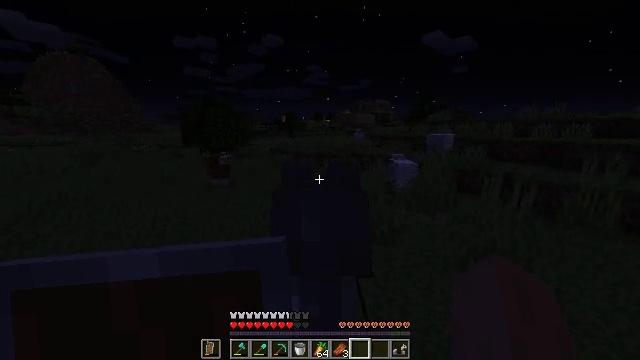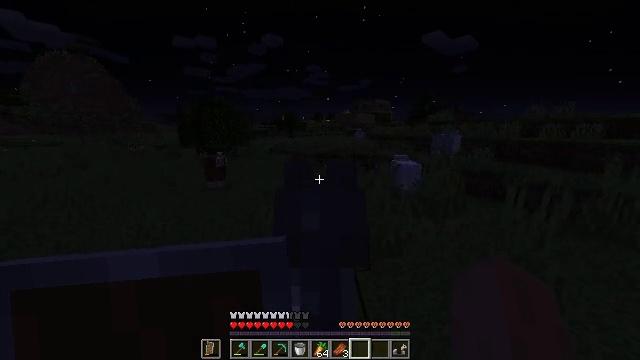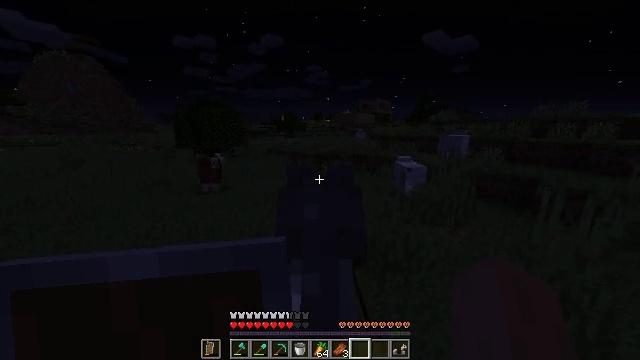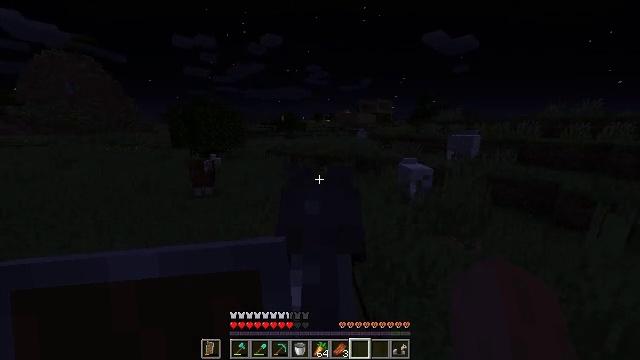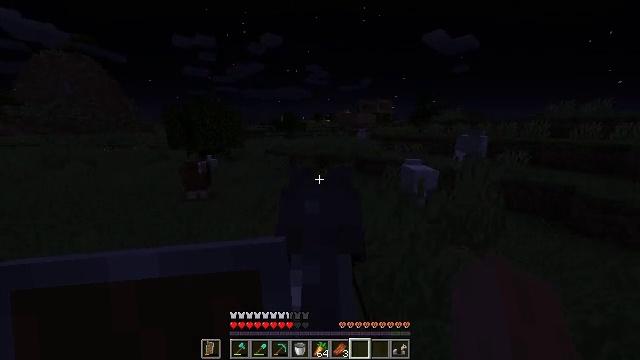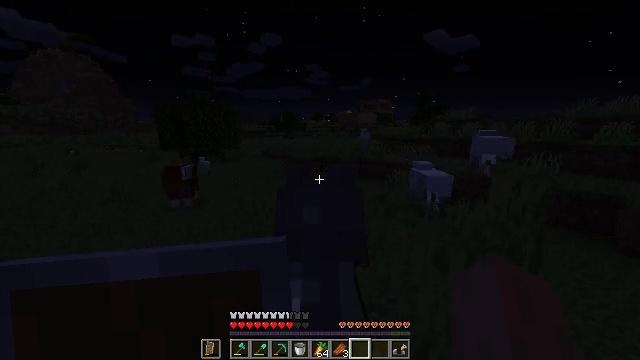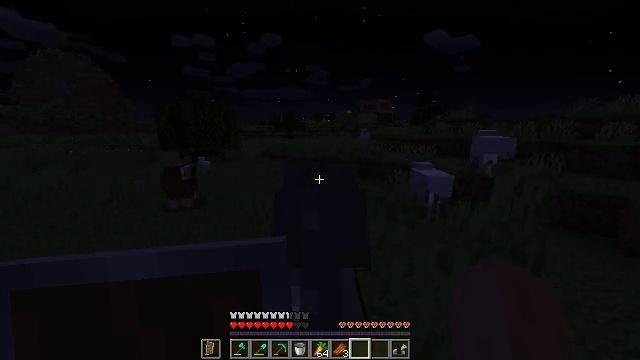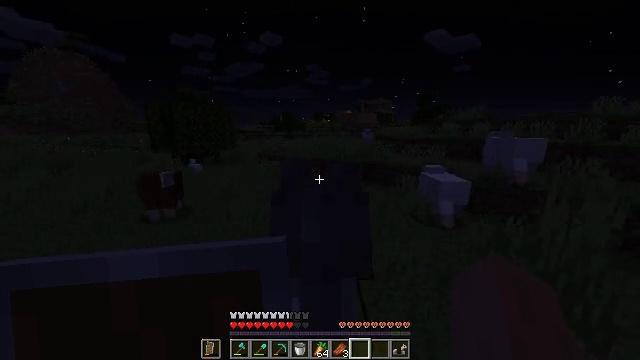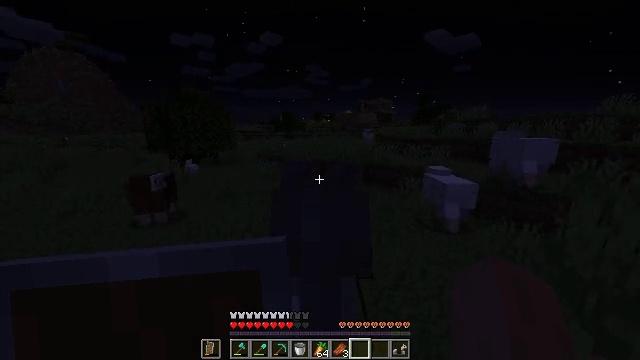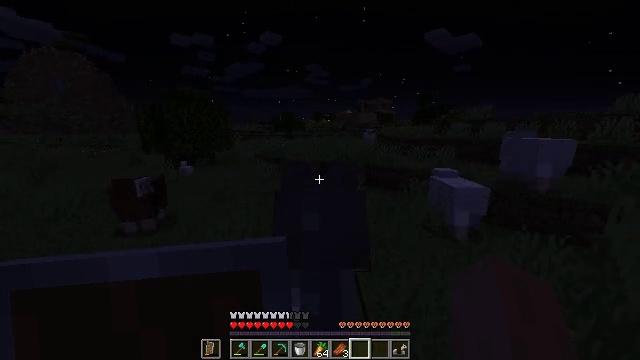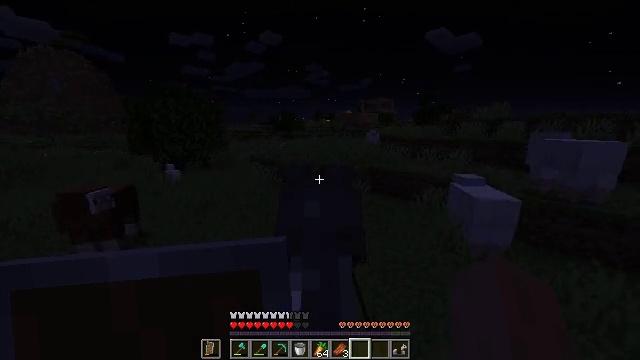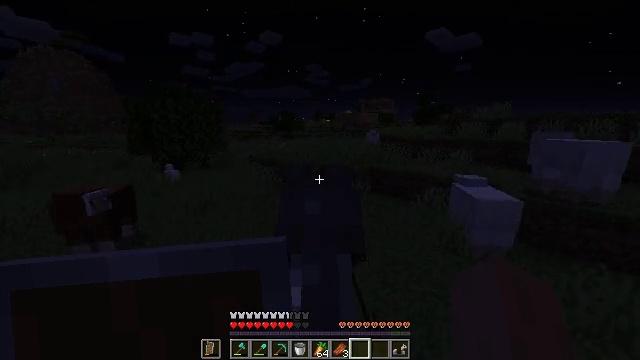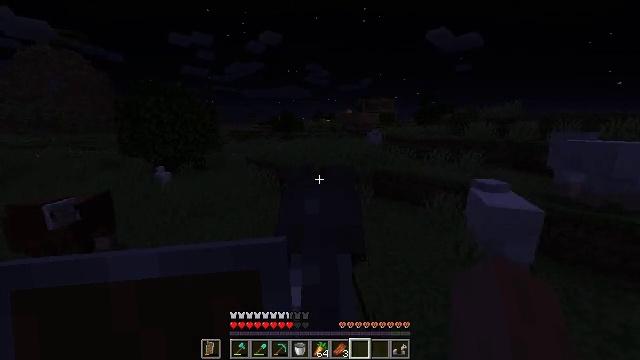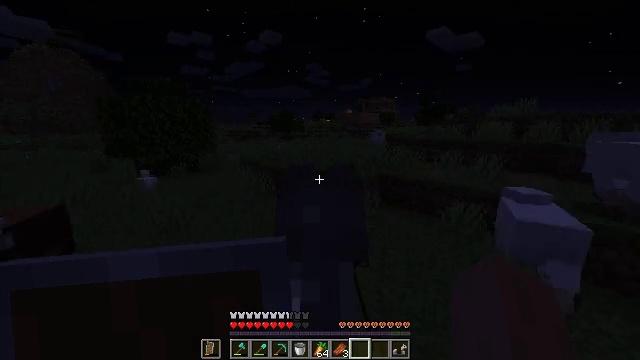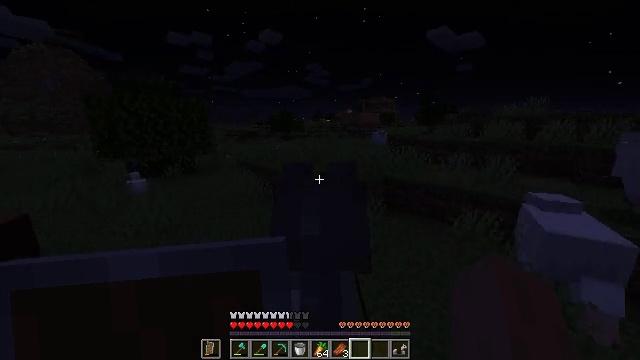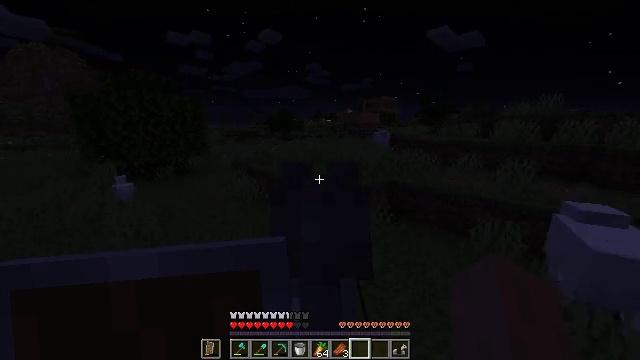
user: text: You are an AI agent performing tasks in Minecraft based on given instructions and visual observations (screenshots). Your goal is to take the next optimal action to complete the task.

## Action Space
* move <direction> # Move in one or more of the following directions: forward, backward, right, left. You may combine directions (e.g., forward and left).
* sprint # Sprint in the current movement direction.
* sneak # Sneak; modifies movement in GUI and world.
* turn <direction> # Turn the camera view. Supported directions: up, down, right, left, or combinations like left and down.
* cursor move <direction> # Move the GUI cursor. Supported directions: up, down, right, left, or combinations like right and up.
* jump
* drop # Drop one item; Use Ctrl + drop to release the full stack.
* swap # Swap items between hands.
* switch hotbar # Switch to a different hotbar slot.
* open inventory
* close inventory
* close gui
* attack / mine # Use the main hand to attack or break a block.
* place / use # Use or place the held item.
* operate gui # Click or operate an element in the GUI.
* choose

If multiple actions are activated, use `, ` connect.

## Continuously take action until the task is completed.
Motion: motion action
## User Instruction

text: Mine spruce planks to gather materials.
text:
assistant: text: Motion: move forward, sprint
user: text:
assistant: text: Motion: move forward, sprint
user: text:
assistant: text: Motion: move forward, sprint
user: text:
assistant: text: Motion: move forward, sprint
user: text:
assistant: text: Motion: move forward, sprint
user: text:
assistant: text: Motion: move forward, sprint
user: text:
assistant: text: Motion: move forward, sprint
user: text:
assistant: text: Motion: move forward, sprint
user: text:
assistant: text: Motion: move forward, sprint
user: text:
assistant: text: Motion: move forward, sprint
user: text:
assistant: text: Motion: move forward, sprint
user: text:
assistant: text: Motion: move forward, sprint
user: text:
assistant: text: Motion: move forward, sprint
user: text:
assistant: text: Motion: move forward, sprint
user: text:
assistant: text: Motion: move forward, sprint
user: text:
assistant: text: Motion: move forward, sprint
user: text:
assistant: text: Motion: move forward, sprint
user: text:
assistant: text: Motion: move forward, sprint
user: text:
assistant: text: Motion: move forward, sprint
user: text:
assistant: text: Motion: move forward, sprint
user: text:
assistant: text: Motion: move forward, sprint
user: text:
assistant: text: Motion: move forward, sprint
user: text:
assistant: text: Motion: move forward, sprint
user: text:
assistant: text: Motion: move forward, sprint
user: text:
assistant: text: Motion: move forward, sprint
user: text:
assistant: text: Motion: move forward, sprint
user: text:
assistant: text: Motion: move forward, sprint
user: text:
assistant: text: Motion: move forward, sprint
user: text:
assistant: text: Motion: move forward, sprint
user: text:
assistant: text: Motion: move forward, sprint